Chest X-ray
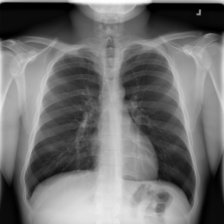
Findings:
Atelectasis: negative
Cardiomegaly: negative
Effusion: negative
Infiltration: negative
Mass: negative
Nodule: negative
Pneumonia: negative
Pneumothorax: negative
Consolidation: negative
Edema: negative
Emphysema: negative
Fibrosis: negative
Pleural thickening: negative
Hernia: negative